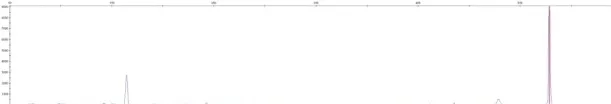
RNA and allele-specific analyses of the APC c.289G>A variant. C; Sanger sequencing of lower RT-PCR product.
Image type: chart (chart)